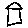
Label: house